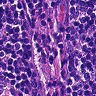
Metastatic tissue present: no